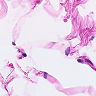
Metastatic tissue present: no